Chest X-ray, PA view. Patient: 52 years old, sex M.
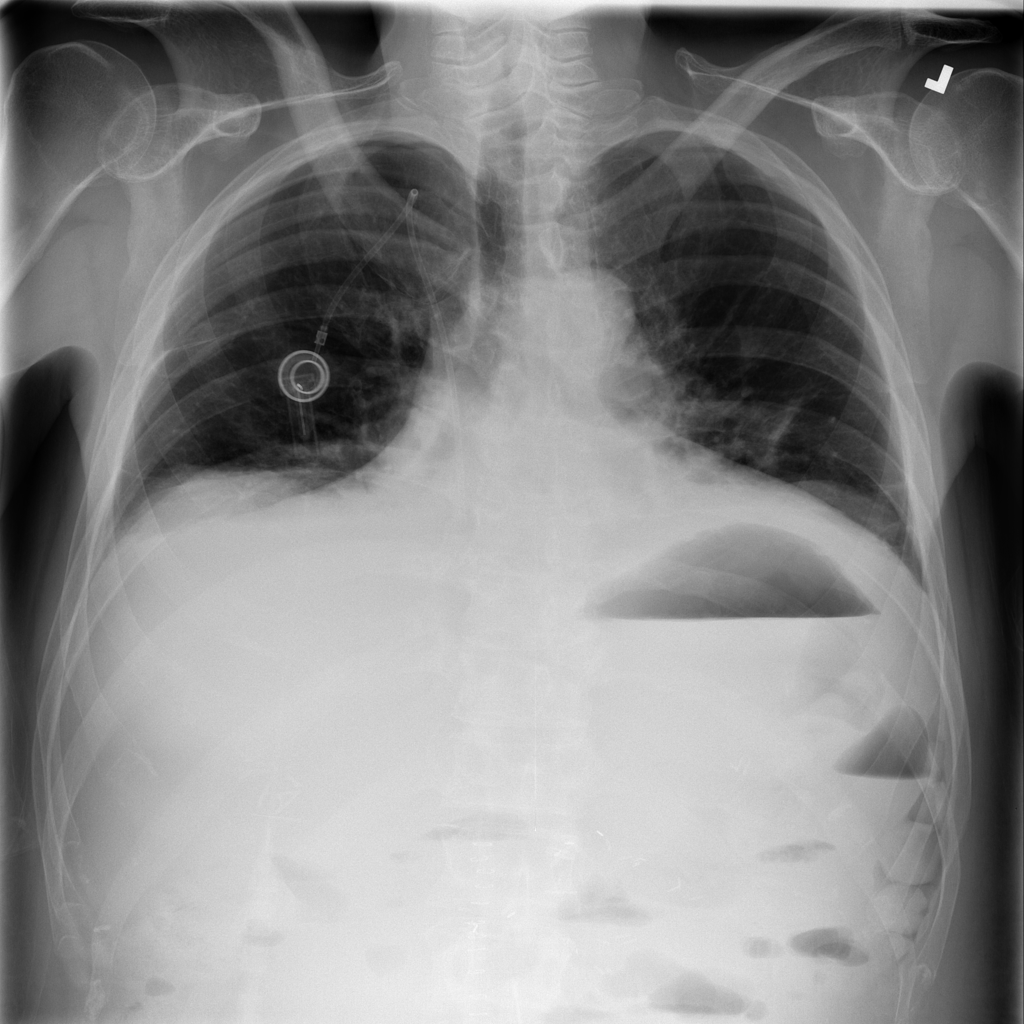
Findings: Atelectasis, Effusion